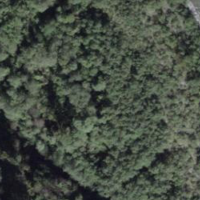
EUNIS habitat code: 41
Species observed at this site:
Stellaria nemorum